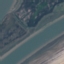
Label: River